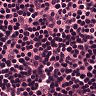
Metastatic tissue present: no